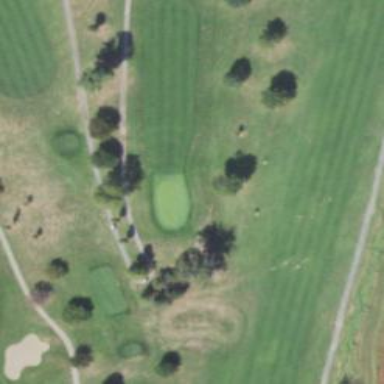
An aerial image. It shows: Grassy area designated as golf fairway.